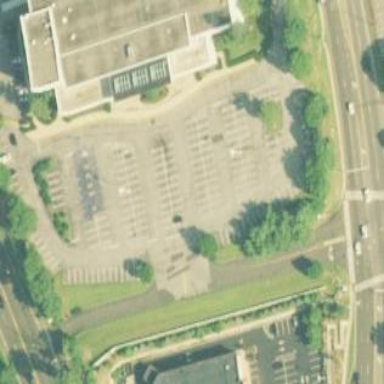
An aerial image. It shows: Parking area.